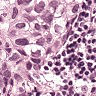
Metastatic tissue present: yes